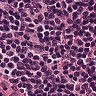
Metastatic tissue present: no